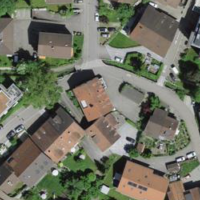
EUNIS habitat code: 54
Species observed at this site:
Asplenium scolopendrium